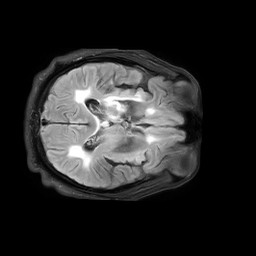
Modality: FLAIR
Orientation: axial
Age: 57
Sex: male
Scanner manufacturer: philips
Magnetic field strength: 3 T
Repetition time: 11 s
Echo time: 0.125 s